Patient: sex M, age 60
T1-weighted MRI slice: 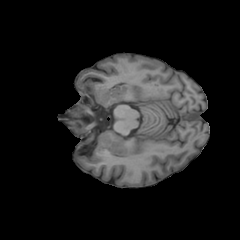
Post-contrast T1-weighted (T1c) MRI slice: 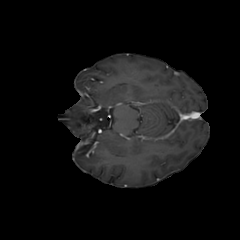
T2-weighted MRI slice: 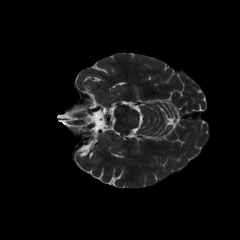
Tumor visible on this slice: no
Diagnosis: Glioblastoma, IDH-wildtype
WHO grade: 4